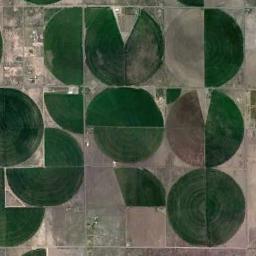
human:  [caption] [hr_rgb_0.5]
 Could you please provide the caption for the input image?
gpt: There is only a complete circle of farmland in the lower right corner .

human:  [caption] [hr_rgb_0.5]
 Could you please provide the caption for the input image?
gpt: Some green circle farmland are in the bare land .

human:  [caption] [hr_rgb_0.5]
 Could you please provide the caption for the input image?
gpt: A few green and tan mixed circular fields with full, Semi, And large semicircles .

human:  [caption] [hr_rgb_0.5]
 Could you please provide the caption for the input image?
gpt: There are some circular farmlands of different sizes .

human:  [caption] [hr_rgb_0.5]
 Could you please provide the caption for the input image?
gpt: Several dark green circular or fan-shaped farmlands with different radians are on the wasteland .